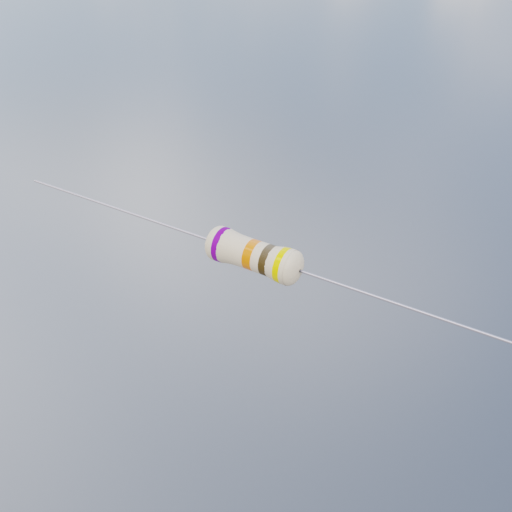
Resistor colour bands (in order): violet, orange, brown, yellow